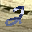
Label: 2